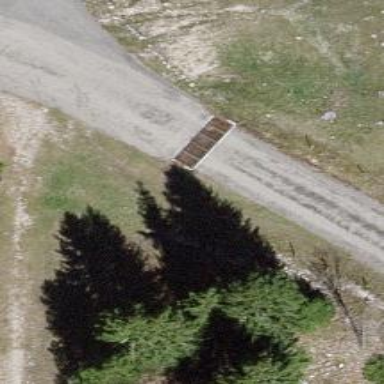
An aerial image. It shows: Cattle grid barrier.